Field crop: maize
Growth stage: 2
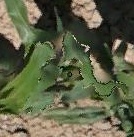
Species: maize